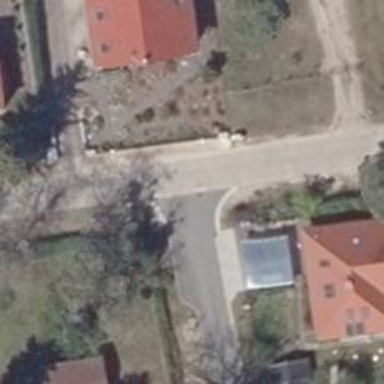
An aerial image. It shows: Residential road surfaced with concrete plates.